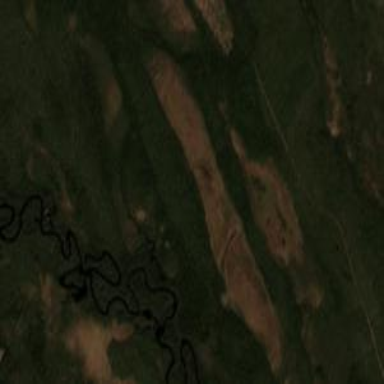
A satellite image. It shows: Bog wetland.